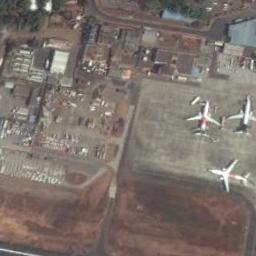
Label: airplane